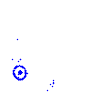
Particle: kaon